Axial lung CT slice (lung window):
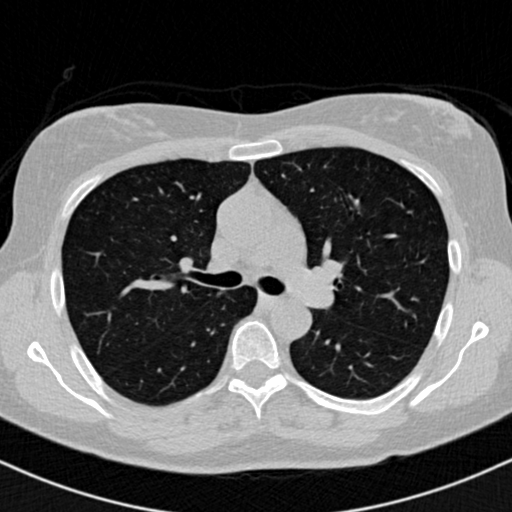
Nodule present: no